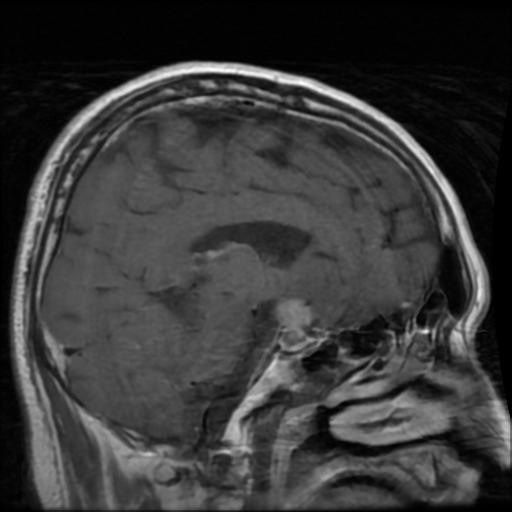
Label: pituitary